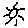
Label: sun